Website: lowes
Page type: billing-address
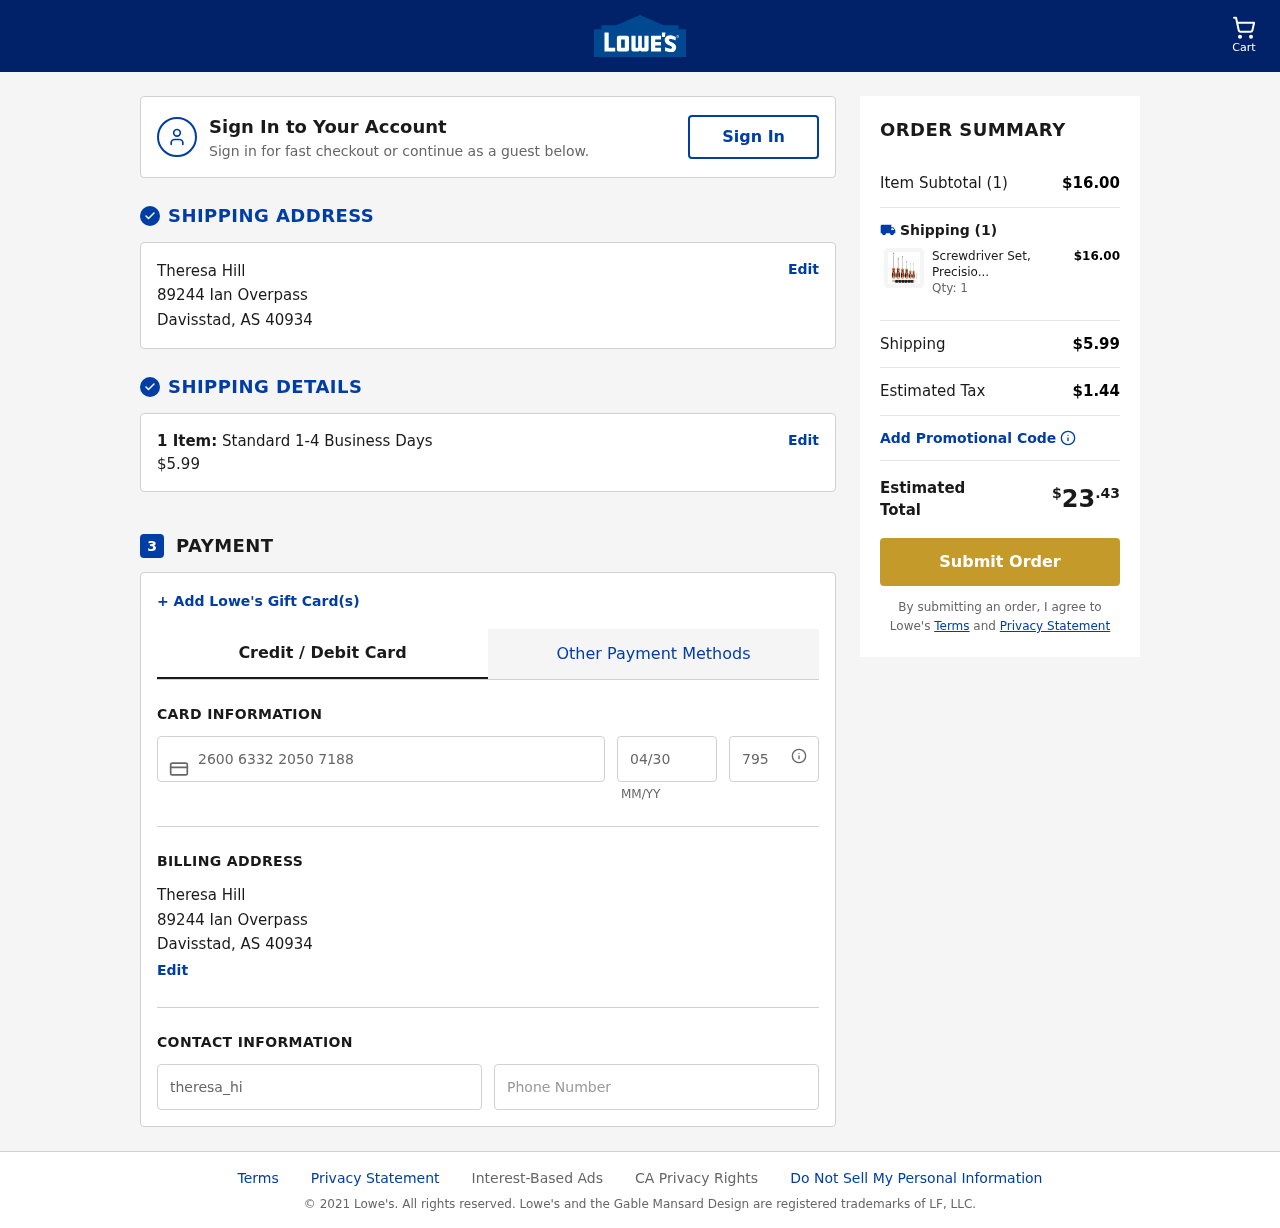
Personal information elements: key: PII_CARD_CVV
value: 795
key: PII_CARD_EXPIRY
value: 04/30
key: PII_CARD_NUMBER
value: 2600 6332 2050 7188
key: PII_CITY
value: Davisstad
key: PII_EMAIL
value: theresa_hill@yahoo.com
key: PII_FULLNAME
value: Theresa Hill
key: PII_PHONE
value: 2312990463
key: PII_POSTCODE
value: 40934
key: PII_STATE_ABBR
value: AS
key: PII_STREET
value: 89244 Ian Overpass
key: PII_FULLNAME2
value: Theresa Hill
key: PII_CITY2
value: Davisstad
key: PII_STATE_ABBR2
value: AS
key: PII_POSTCODE_FULL
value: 40934
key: PII_POSTCODE_NUMERIC
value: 40934
Product elements: key: PRODUCT1_NAME
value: Screwdriver Set, Precision Screwdriver, Stubby Screwdriver, Ball Grip, Positive, Negative, Set of 6,
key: PRODUCT1_PRICE
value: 16
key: PRODUCT1_QUANTITY
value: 1
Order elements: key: ORDER_NUM_ITEMS
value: Cart
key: ORDER_NUM_ITEMS
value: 1 Item:
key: ORDER_NUM_ITEMS
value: Item Subtotal (1)
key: ORDER_SHIPPING_COST
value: $5.99
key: ORDER_SUBTOTAL
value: $16.00
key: ORDER_TAX
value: $1.44
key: ORDER_TOTAL
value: $23.43